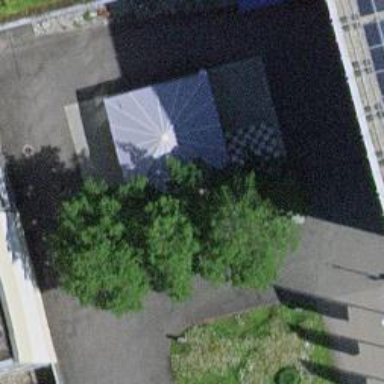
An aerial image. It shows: Picnic table located in leisure land area.